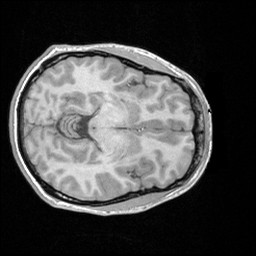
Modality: T1w
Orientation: axial